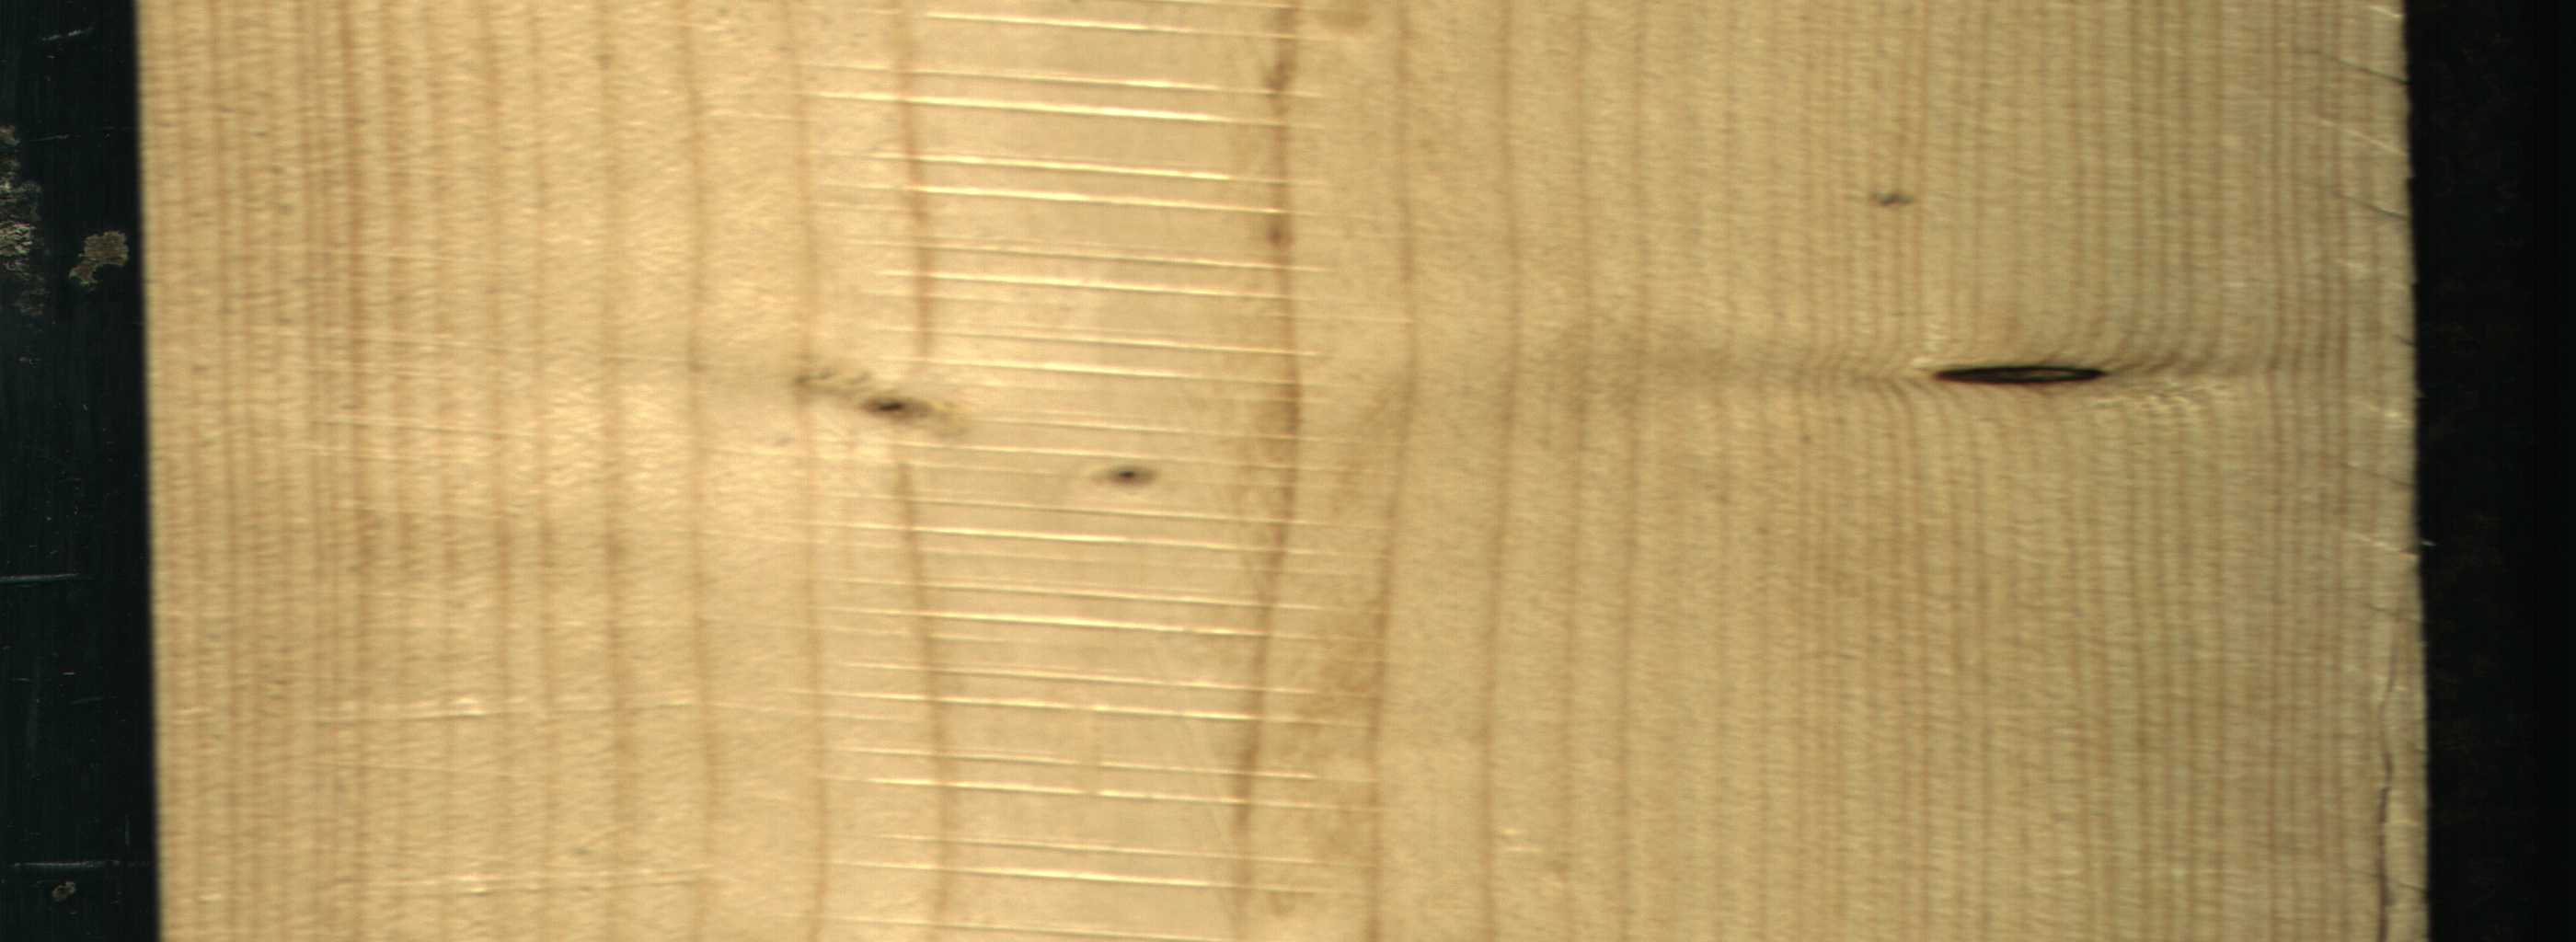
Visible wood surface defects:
Dead_Knot
Live_Knot
Live_Knot